Question: The URL from Bandxi is not functioning in Eclispe
<URL>

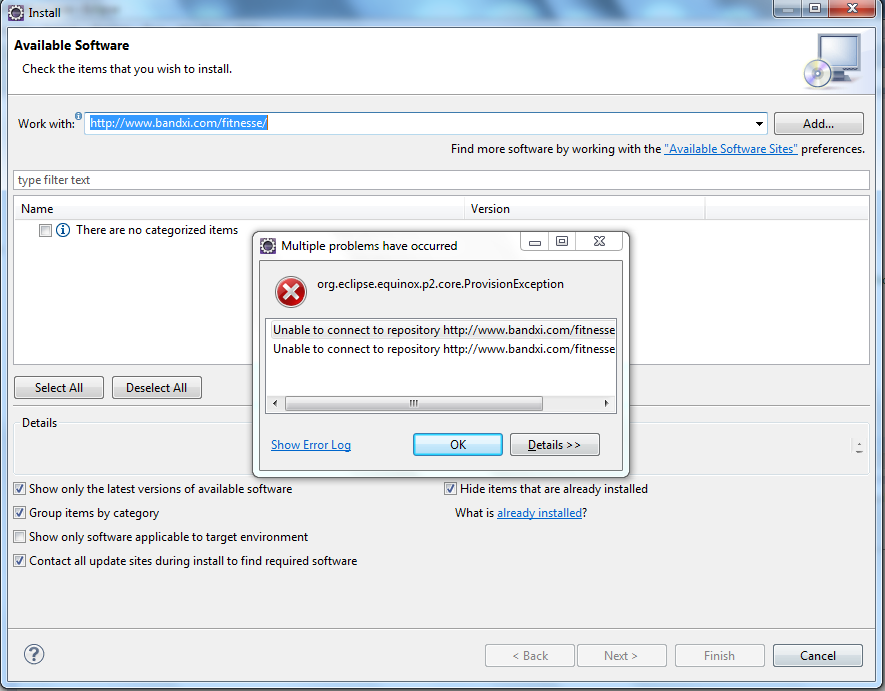
Answer: There is an alternate url for the same; and its working!!
'''
http://fitnesse-editor.googlecode.com/svn/trunk/fiteditSite/
'''